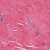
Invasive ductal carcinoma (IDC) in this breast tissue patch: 0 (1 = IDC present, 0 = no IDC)